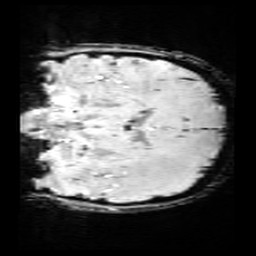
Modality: SWI
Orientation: coronal
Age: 12
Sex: female
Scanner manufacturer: siemens
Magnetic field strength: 3 T
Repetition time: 0.027 s
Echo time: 0.02 s